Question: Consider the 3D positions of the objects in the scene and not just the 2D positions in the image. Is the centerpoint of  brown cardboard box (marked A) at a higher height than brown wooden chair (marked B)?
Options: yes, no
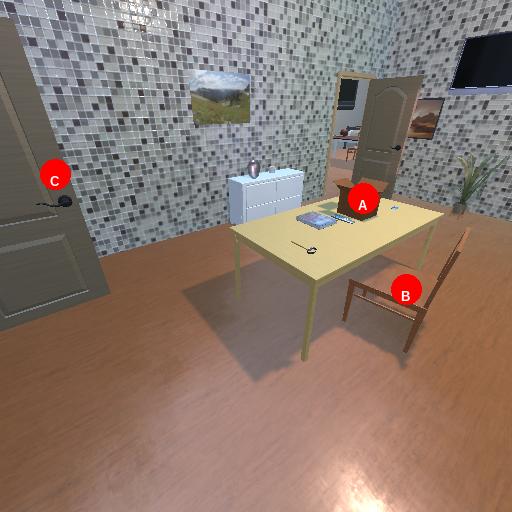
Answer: yes